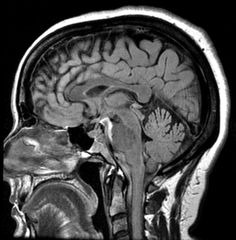
Label: notumor